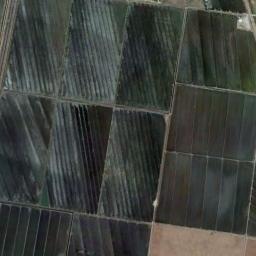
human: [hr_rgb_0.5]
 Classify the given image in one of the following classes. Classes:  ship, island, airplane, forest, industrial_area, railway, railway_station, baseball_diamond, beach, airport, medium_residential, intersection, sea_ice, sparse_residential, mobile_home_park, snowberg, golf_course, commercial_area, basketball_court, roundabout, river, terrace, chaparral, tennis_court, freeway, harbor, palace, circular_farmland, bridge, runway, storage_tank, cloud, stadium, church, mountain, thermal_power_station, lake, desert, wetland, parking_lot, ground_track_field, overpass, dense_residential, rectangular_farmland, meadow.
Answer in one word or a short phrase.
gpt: rectangular_farmland